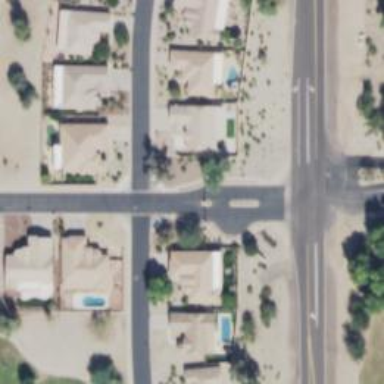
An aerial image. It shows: Residential road with asphalt surface.